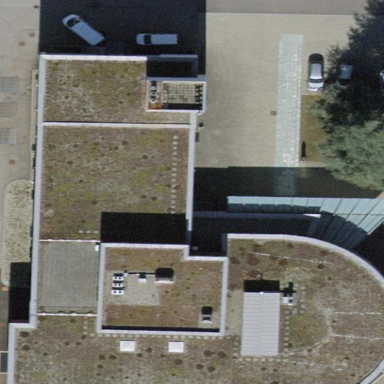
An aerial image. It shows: Hospital building.